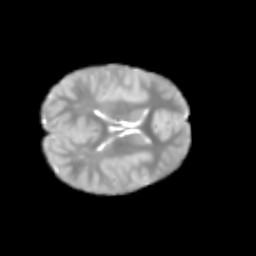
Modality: T2w
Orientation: axial
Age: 7
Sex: male
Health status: healthy